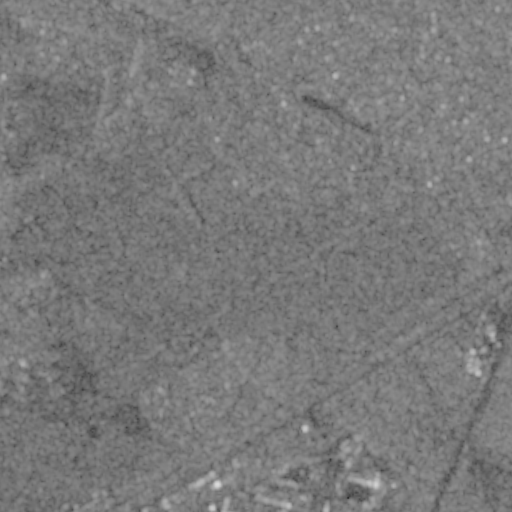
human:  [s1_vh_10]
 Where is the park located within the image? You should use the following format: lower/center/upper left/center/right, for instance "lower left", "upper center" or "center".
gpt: The park is located in the center left of the image.
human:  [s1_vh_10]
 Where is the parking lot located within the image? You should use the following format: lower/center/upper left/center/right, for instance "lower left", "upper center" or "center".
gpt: The parking lot is located in the lower right of the image.
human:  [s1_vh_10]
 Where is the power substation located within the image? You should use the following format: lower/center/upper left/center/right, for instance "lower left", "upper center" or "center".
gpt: The power substation is located in the lower center of the image.
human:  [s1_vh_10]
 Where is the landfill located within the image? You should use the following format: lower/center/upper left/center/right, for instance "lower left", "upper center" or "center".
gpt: There is no landfill in the image.

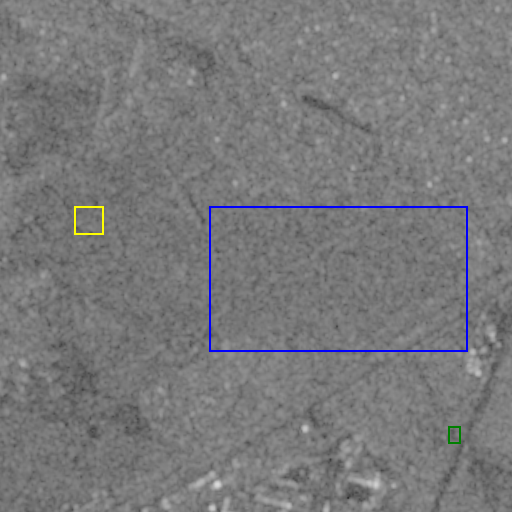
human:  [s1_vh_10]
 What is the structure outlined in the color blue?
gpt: The structure outlined in blue is a crop field.
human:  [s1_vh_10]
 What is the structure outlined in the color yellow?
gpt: The structure outlined in yellow is a park.
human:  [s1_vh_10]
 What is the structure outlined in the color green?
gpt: The structure outlined in green is a parking lot.
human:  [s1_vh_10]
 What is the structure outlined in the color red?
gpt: There is no red outline.